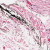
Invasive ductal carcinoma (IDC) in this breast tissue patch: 0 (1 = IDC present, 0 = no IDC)